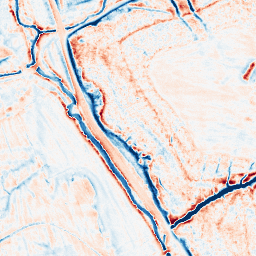
Category: edge_preserving
Decomposition family: anisotropic_diffusion
Decomposition parameters: iterations: 50
kappa: 50
gamma: 0.1
Upsampling method: edge_directed
Upsampling parameters: scale: 4
Upsampling scale: 4